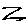
Label: zigzag